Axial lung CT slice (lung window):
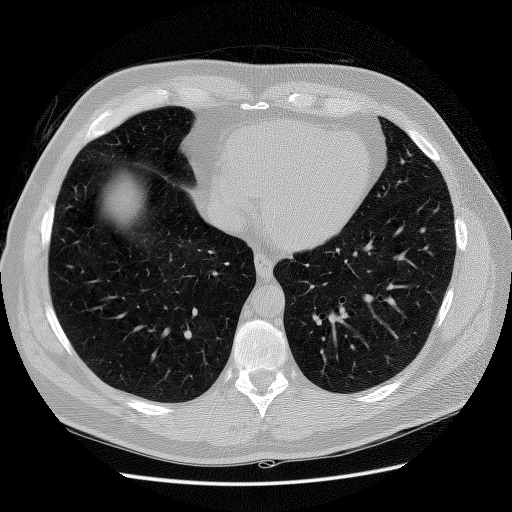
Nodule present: no